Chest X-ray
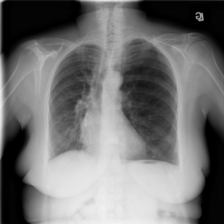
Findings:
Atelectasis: negative
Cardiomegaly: negative
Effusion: negative
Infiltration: negative
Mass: negative
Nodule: negative
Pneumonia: negative
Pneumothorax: negative
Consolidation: negative
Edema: negative
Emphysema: negative
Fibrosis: negative
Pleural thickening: negative
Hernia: negative